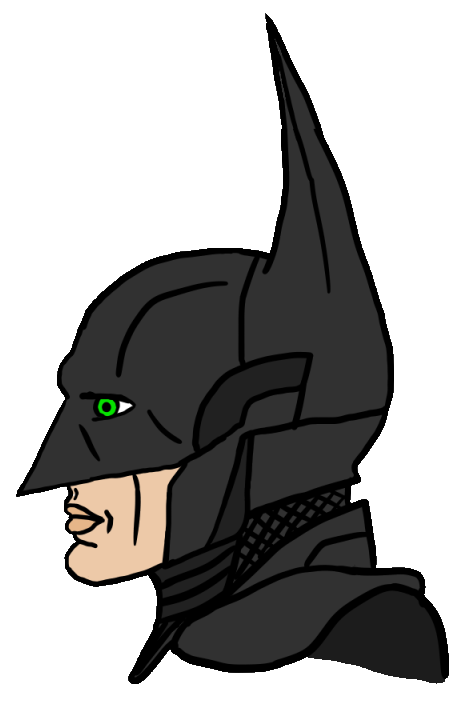
Label: 4_Yes_Chad